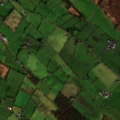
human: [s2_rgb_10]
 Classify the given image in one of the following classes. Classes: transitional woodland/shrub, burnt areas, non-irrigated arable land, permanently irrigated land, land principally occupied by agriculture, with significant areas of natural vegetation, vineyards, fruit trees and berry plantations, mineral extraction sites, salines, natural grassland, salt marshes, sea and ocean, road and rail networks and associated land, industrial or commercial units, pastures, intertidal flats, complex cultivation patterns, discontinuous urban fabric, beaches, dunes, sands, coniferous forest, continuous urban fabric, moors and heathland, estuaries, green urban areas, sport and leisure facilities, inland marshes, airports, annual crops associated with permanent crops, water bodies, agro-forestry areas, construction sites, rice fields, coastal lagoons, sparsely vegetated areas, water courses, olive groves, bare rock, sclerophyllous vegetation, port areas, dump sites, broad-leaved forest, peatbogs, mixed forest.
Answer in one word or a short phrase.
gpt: pastures, transitional woodland/shrub, peatbogs